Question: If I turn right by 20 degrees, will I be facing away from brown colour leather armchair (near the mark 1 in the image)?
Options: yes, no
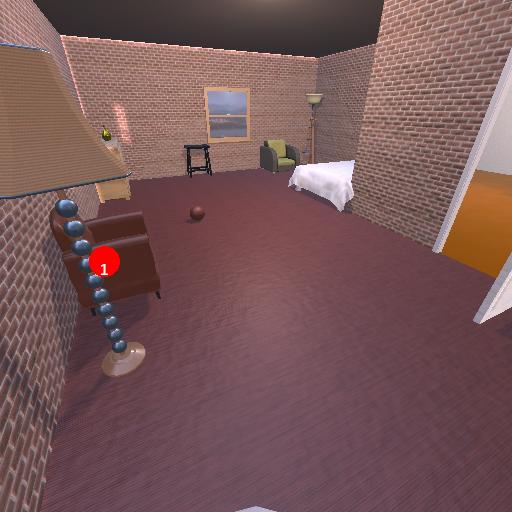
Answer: yes